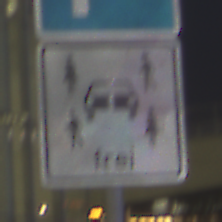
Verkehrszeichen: CarsharingfahrzeugeFrei
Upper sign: Parken
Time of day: Night
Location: Outdoor (Urban)
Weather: PartlyCloudy
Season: NotSpecified
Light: Artificial